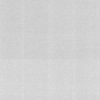
Label: dusty